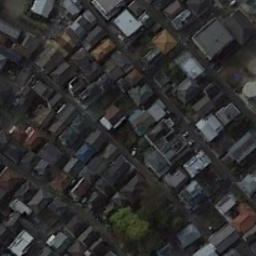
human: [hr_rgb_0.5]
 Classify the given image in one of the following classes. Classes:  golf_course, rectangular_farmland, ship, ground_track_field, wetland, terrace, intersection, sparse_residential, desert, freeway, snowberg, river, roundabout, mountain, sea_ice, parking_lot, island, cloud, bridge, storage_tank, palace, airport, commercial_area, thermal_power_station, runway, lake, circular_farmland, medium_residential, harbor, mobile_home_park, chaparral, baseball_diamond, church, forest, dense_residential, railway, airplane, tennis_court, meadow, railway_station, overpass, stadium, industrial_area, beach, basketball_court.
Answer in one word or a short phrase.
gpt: dense_residential